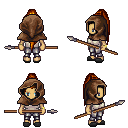
a pixel art fantasy rpg character, female body template, human, tanned skin, white sleeveless shirt, metal pants, dark blonde extra-long topknot hairstyle, cloth hood, bracelets, gray slippers, spear, four views (front, back, left, right), 2x2 character sprite sheet, small pixel art, hard edges, no anti-aliasing